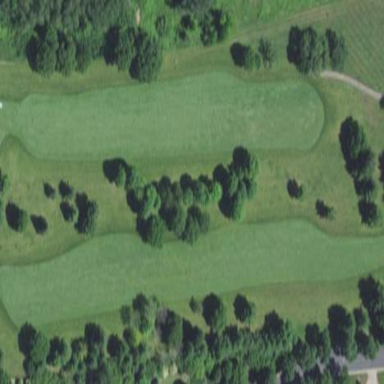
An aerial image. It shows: Golf fairway surrounded by grass.